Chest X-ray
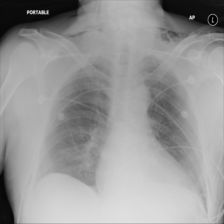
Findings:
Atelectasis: negative
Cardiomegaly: negative
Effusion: negative
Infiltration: negative
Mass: negative
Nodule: negative
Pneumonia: negative
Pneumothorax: negative
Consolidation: negative
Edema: negative
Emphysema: negative
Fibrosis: negative
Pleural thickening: negative
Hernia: negative